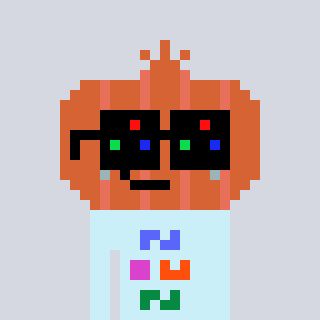
a pixel art character with square black sunglasses, a onion-shaped head and a cold-colored body on a cool background